Question: I created a jar file from a java project in Eclipse, this jar have a unique class and an int variable.
I imported the jar file in a web project (Vaadin project) that is deployed in .war file. But when I open the app in the browser it throws an java.lang.NoClassDefFoundError.
By the way I test it in a typical java project and it works the problem is on a web project (war file)
Below an image of the error. Thanks!

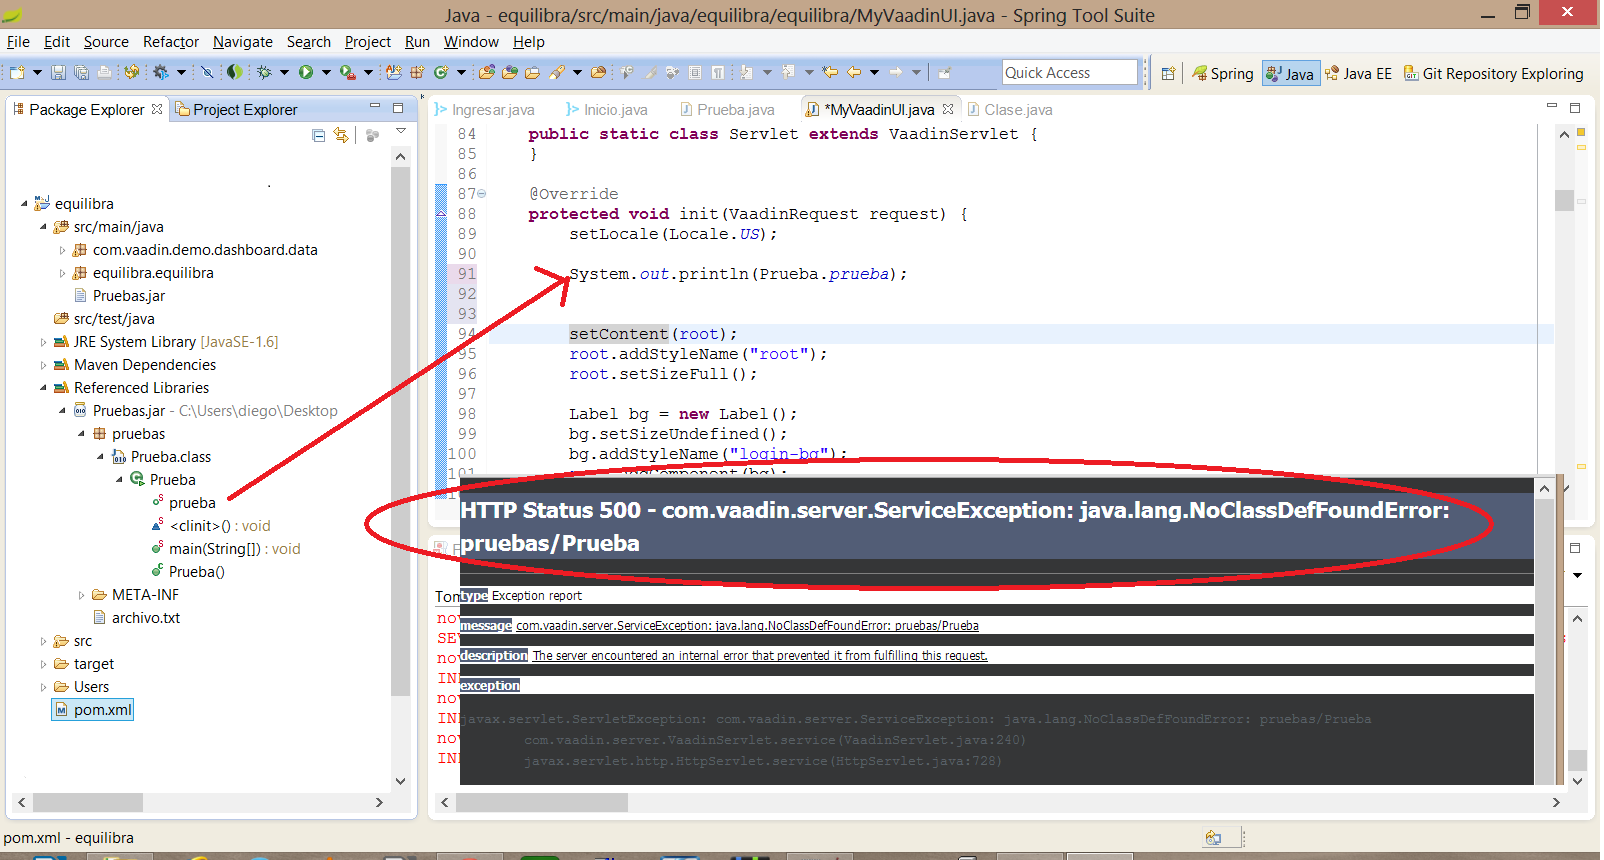
Answer: You should add the jar to the Deployment Assemblies, not only to the Build Path.